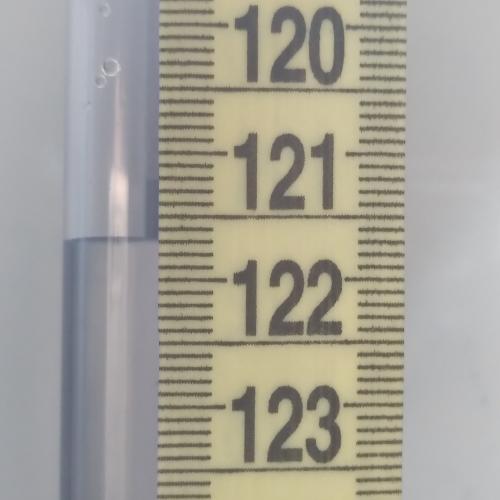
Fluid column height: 121.7 cm